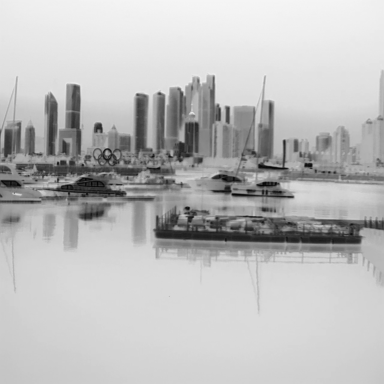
There are four canoes in the infrared image.